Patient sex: M
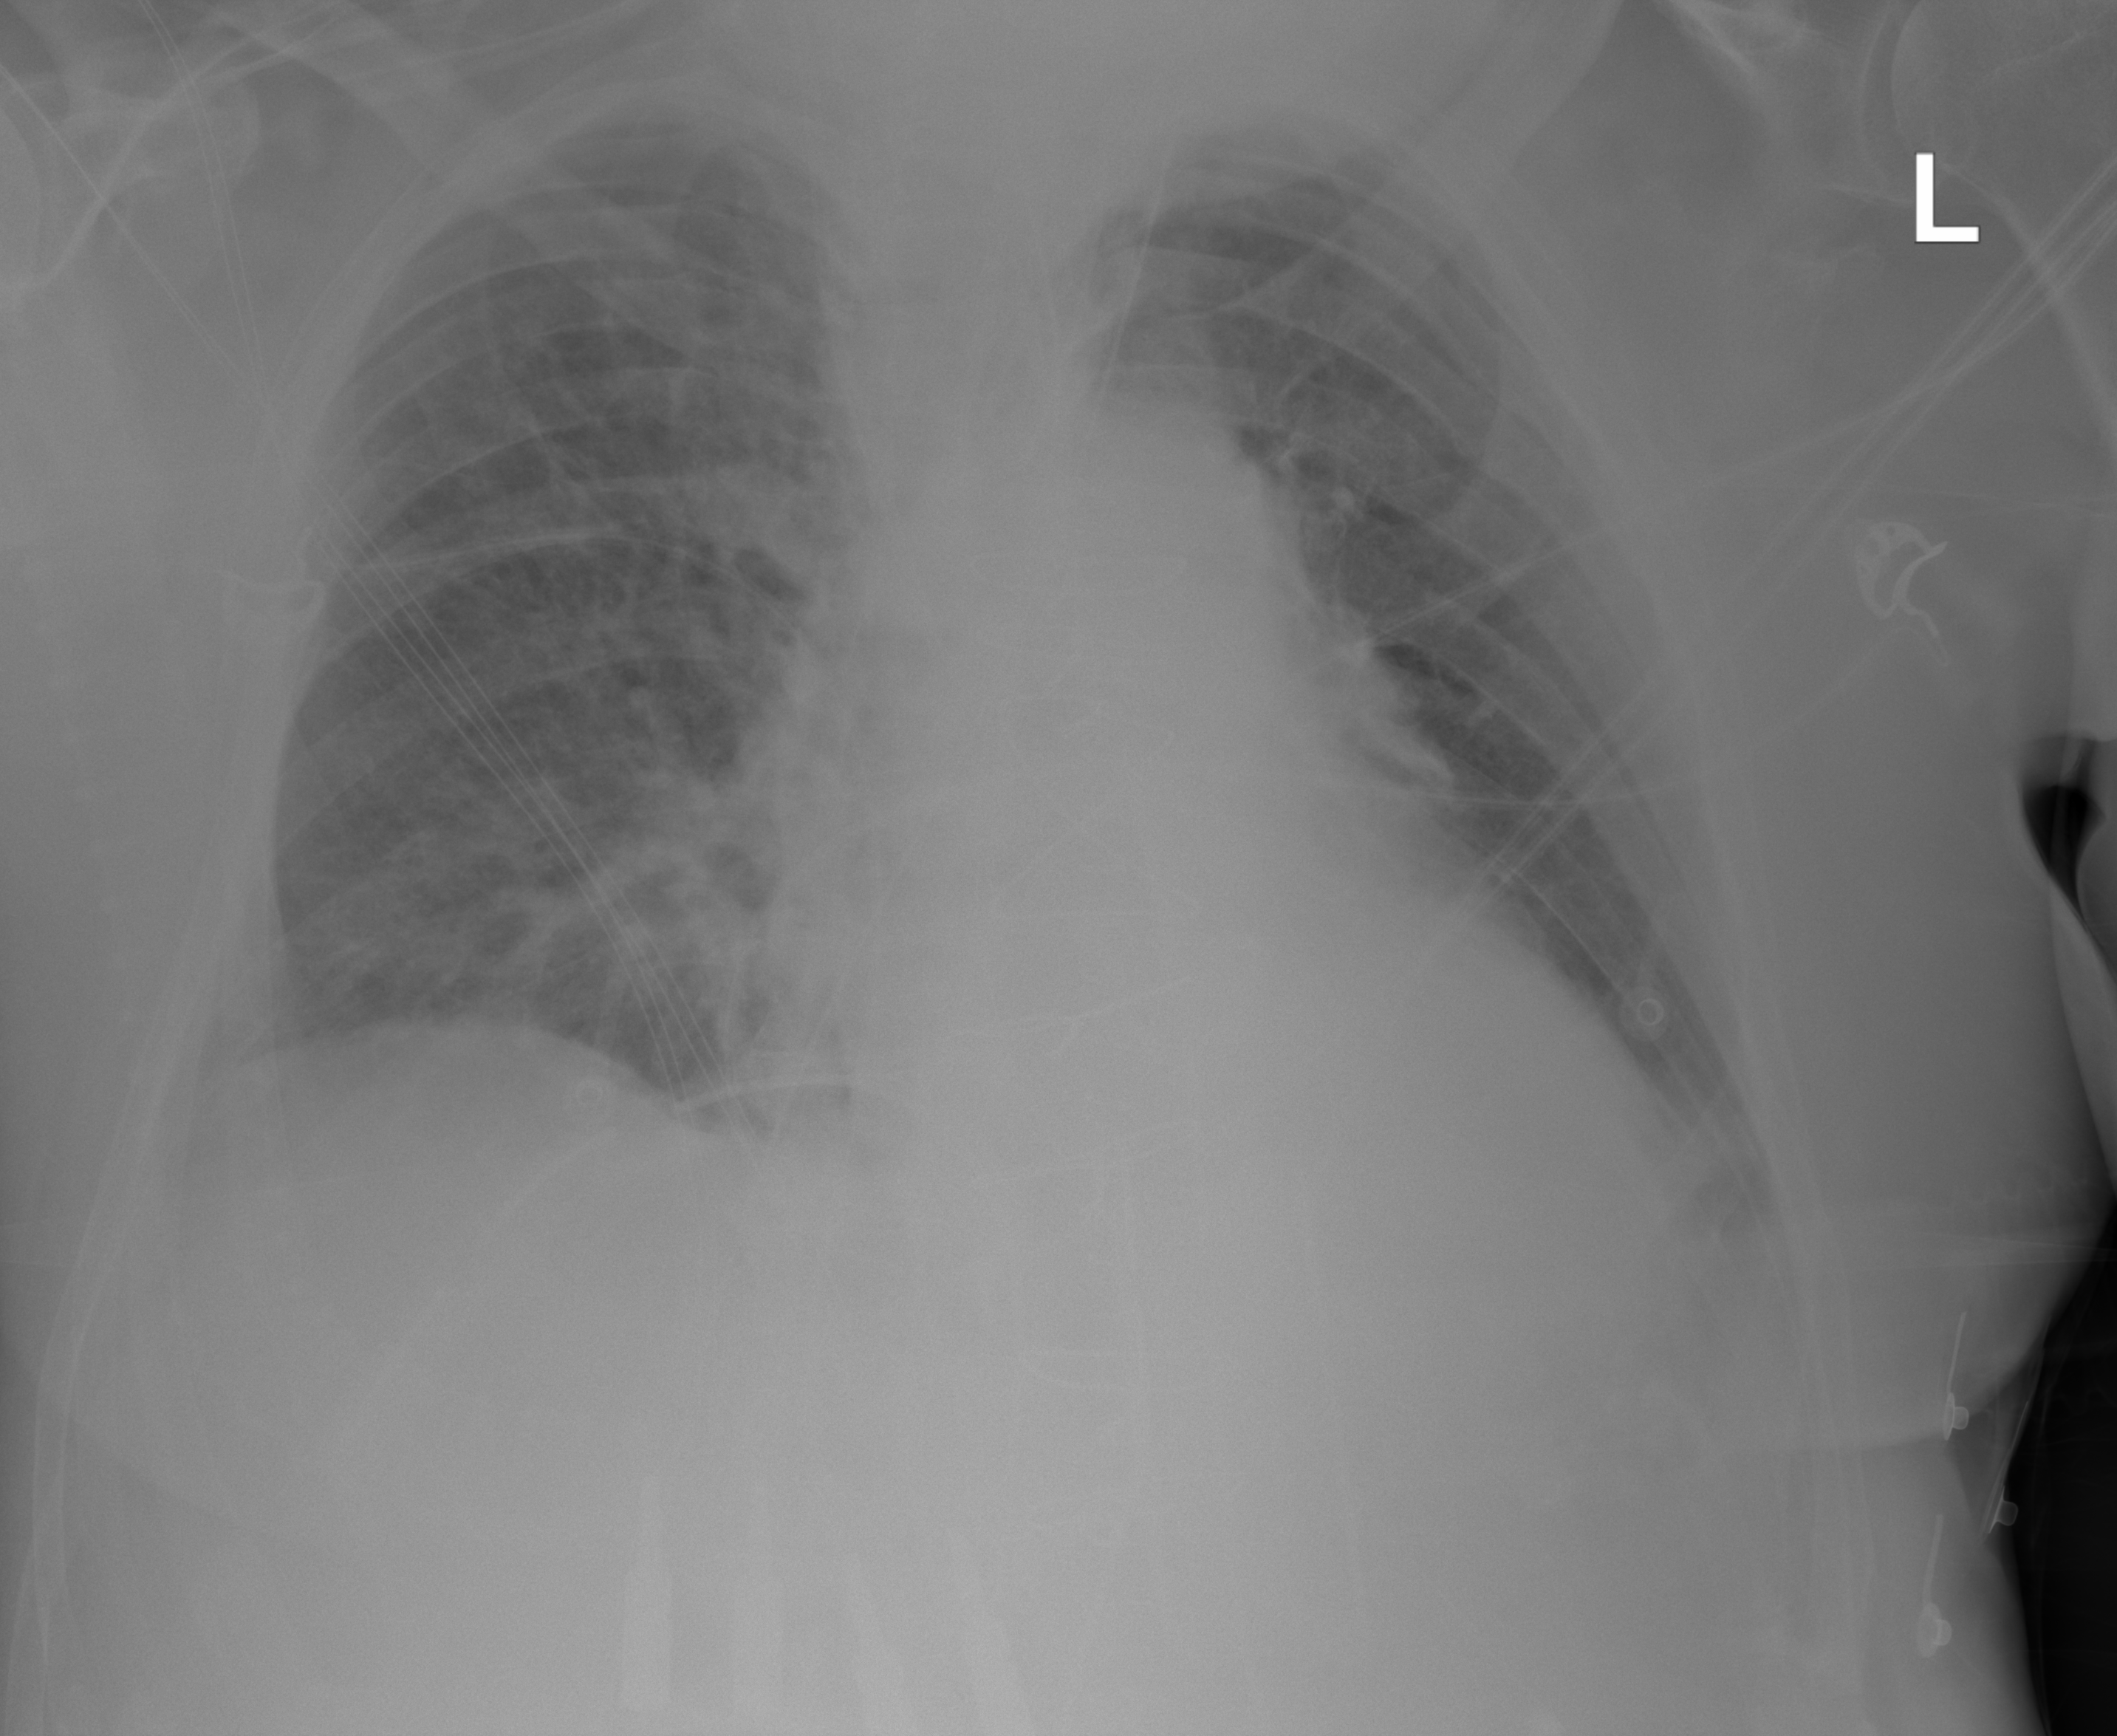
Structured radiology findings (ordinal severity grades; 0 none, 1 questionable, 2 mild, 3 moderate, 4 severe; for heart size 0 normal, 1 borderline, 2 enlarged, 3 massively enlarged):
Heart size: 2
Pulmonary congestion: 2
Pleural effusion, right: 2
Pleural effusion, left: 2
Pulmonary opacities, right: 0
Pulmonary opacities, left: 0
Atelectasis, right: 2
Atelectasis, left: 2